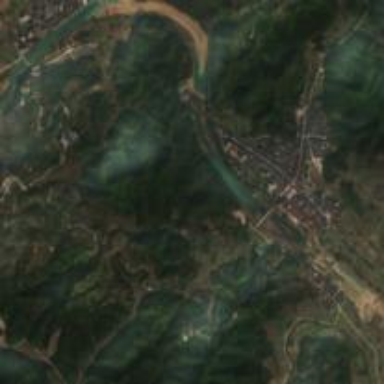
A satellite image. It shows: Ethnic township within town.